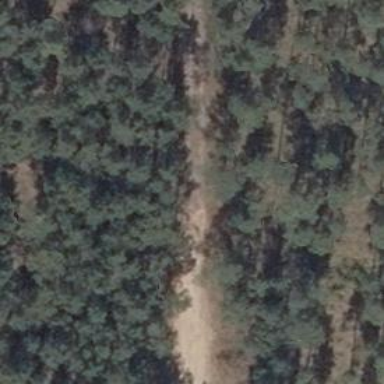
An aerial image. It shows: Sandy track road with grade4 tracktype.